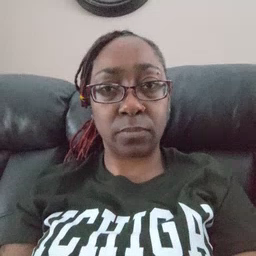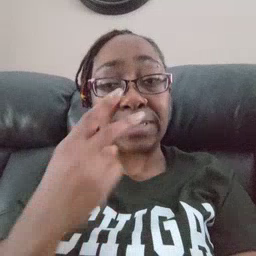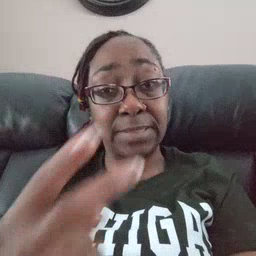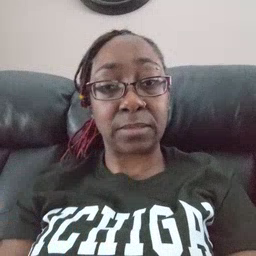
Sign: see